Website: home-depot
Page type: customer-info-address
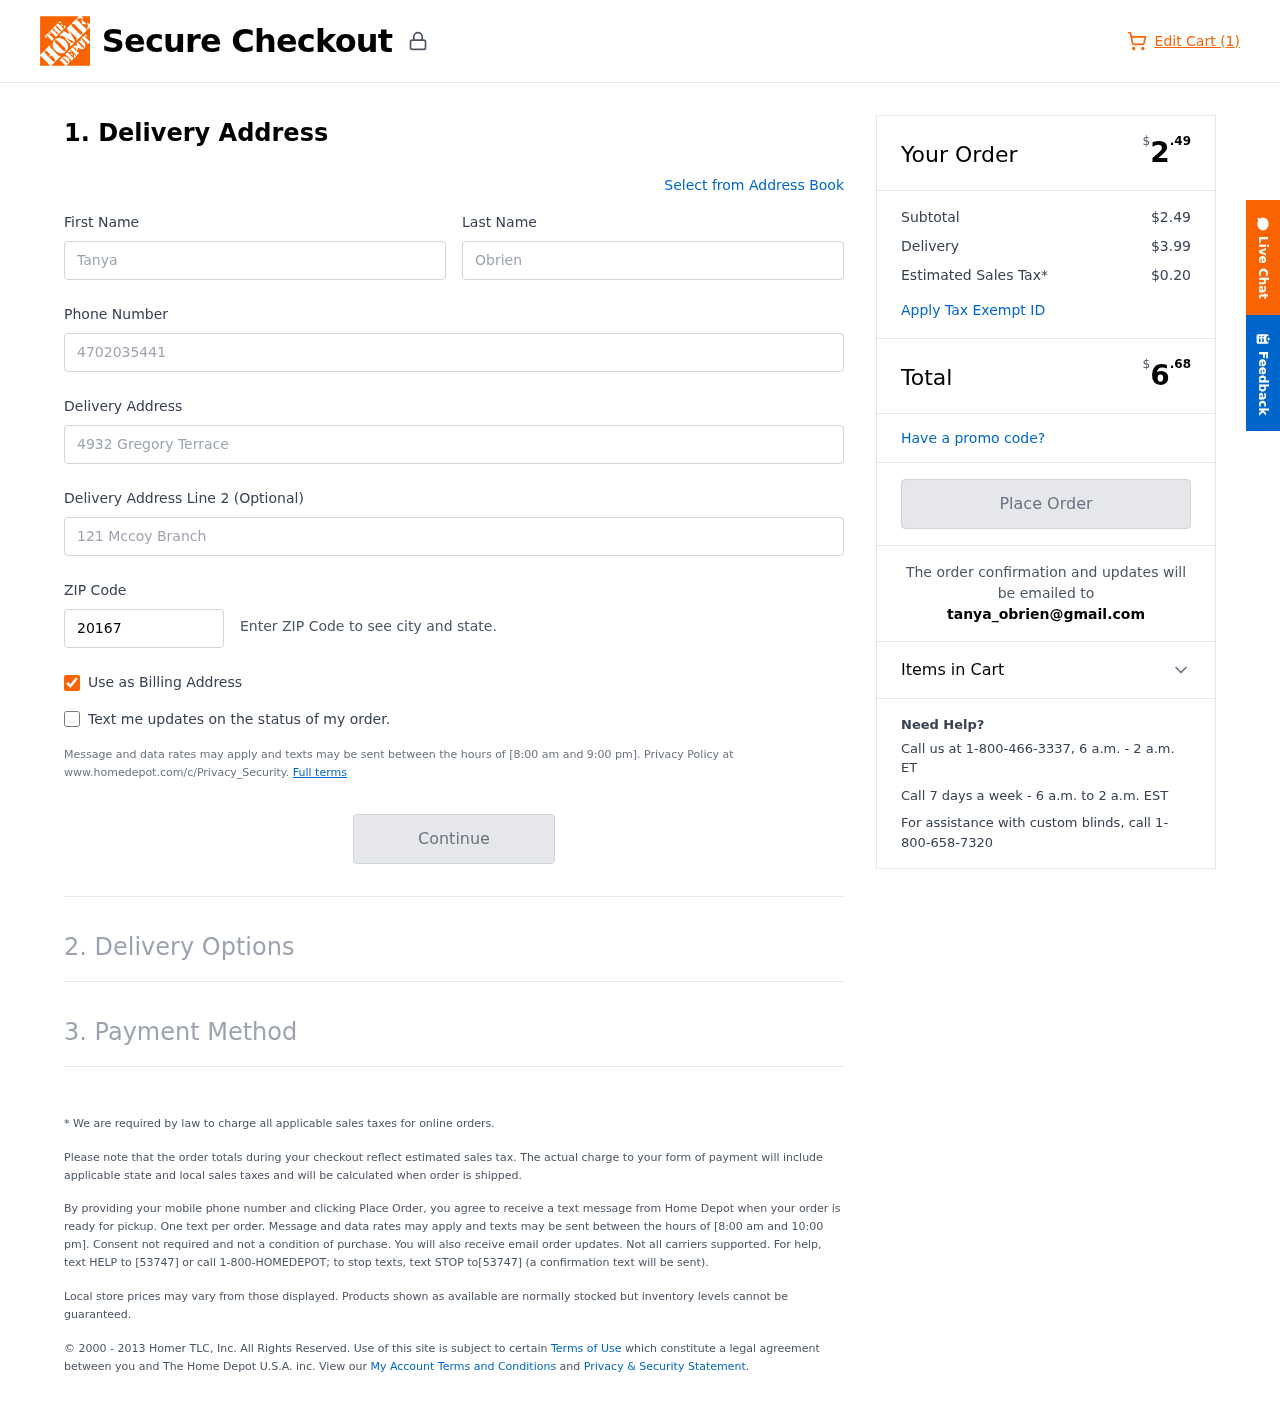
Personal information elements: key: PII_EMAIL
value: tanya_obrien@gmail.com
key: PII_FIRSTNAME
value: Tanya
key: PII_LASTNAME
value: Obrien
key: PII_PHONE
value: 4702035441
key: PII_POSTCODE
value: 20167
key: PII_STREET
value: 4932 Gregory Terrace
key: PII_STREET2
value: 121 Mccoy Branch
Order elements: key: ORDER_NUM_ITEMS
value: Edit Cart (1)
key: ORDER_SUBTOTAL_HEADER
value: $2.49
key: ORDER_SUBTOTAL
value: $2.49
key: ORDER_SHIPPING_COST
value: $3.99
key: ORDER_TAX
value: $0.20
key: ORDER_TOTAL2
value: $6.68